Field crop: maize
Growth stage: 2
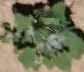
Species: chenopodium